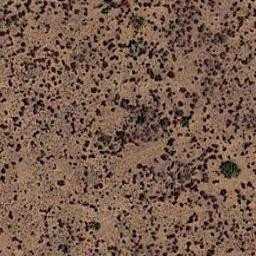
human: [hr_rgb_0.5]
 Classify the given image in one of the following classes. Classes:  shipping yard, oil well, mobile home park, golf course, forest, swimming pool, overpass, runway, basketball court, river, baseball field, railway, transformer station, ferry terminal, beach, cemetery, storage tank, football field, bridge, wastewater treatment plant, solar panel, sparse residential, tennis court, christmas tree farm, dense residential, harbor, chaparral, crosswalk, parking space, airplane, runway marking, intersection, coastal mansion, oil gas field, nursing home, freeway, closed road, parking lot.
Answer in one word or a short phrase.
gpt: chaparral